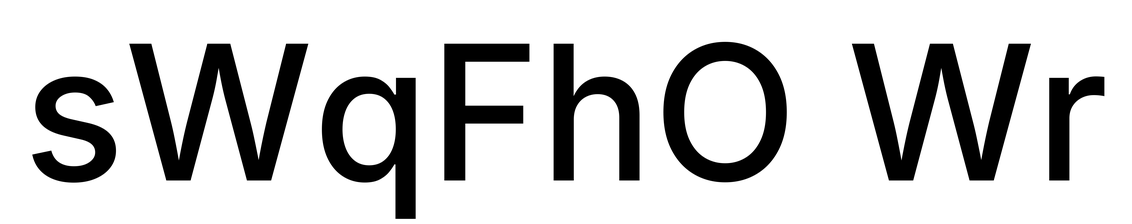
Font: Inter_Medium